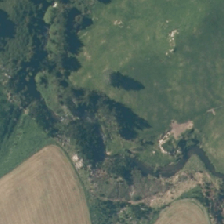
Land cover: low_producing_grassland